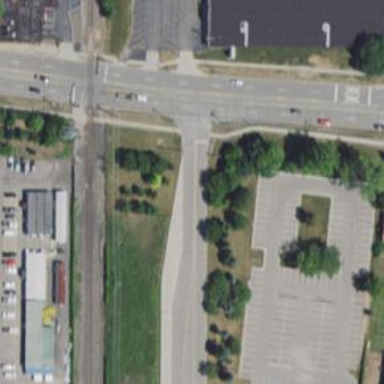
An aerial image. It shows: Unmarked road crossing.